Interaction volume radius: 10 \u00c5
Interaction volume height: 50 \u00c5
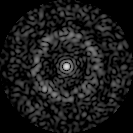
Disorder parameter: 0.8375